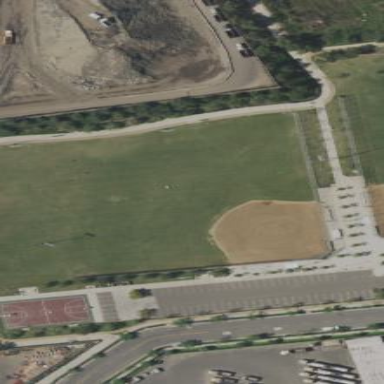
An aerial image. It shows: Softball pitch designated for baseball sports.